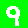
Digit: 9